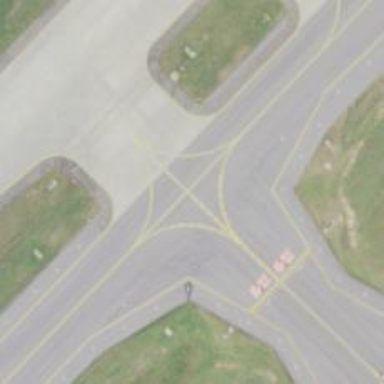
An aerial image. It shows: View of taxiway at the airport.